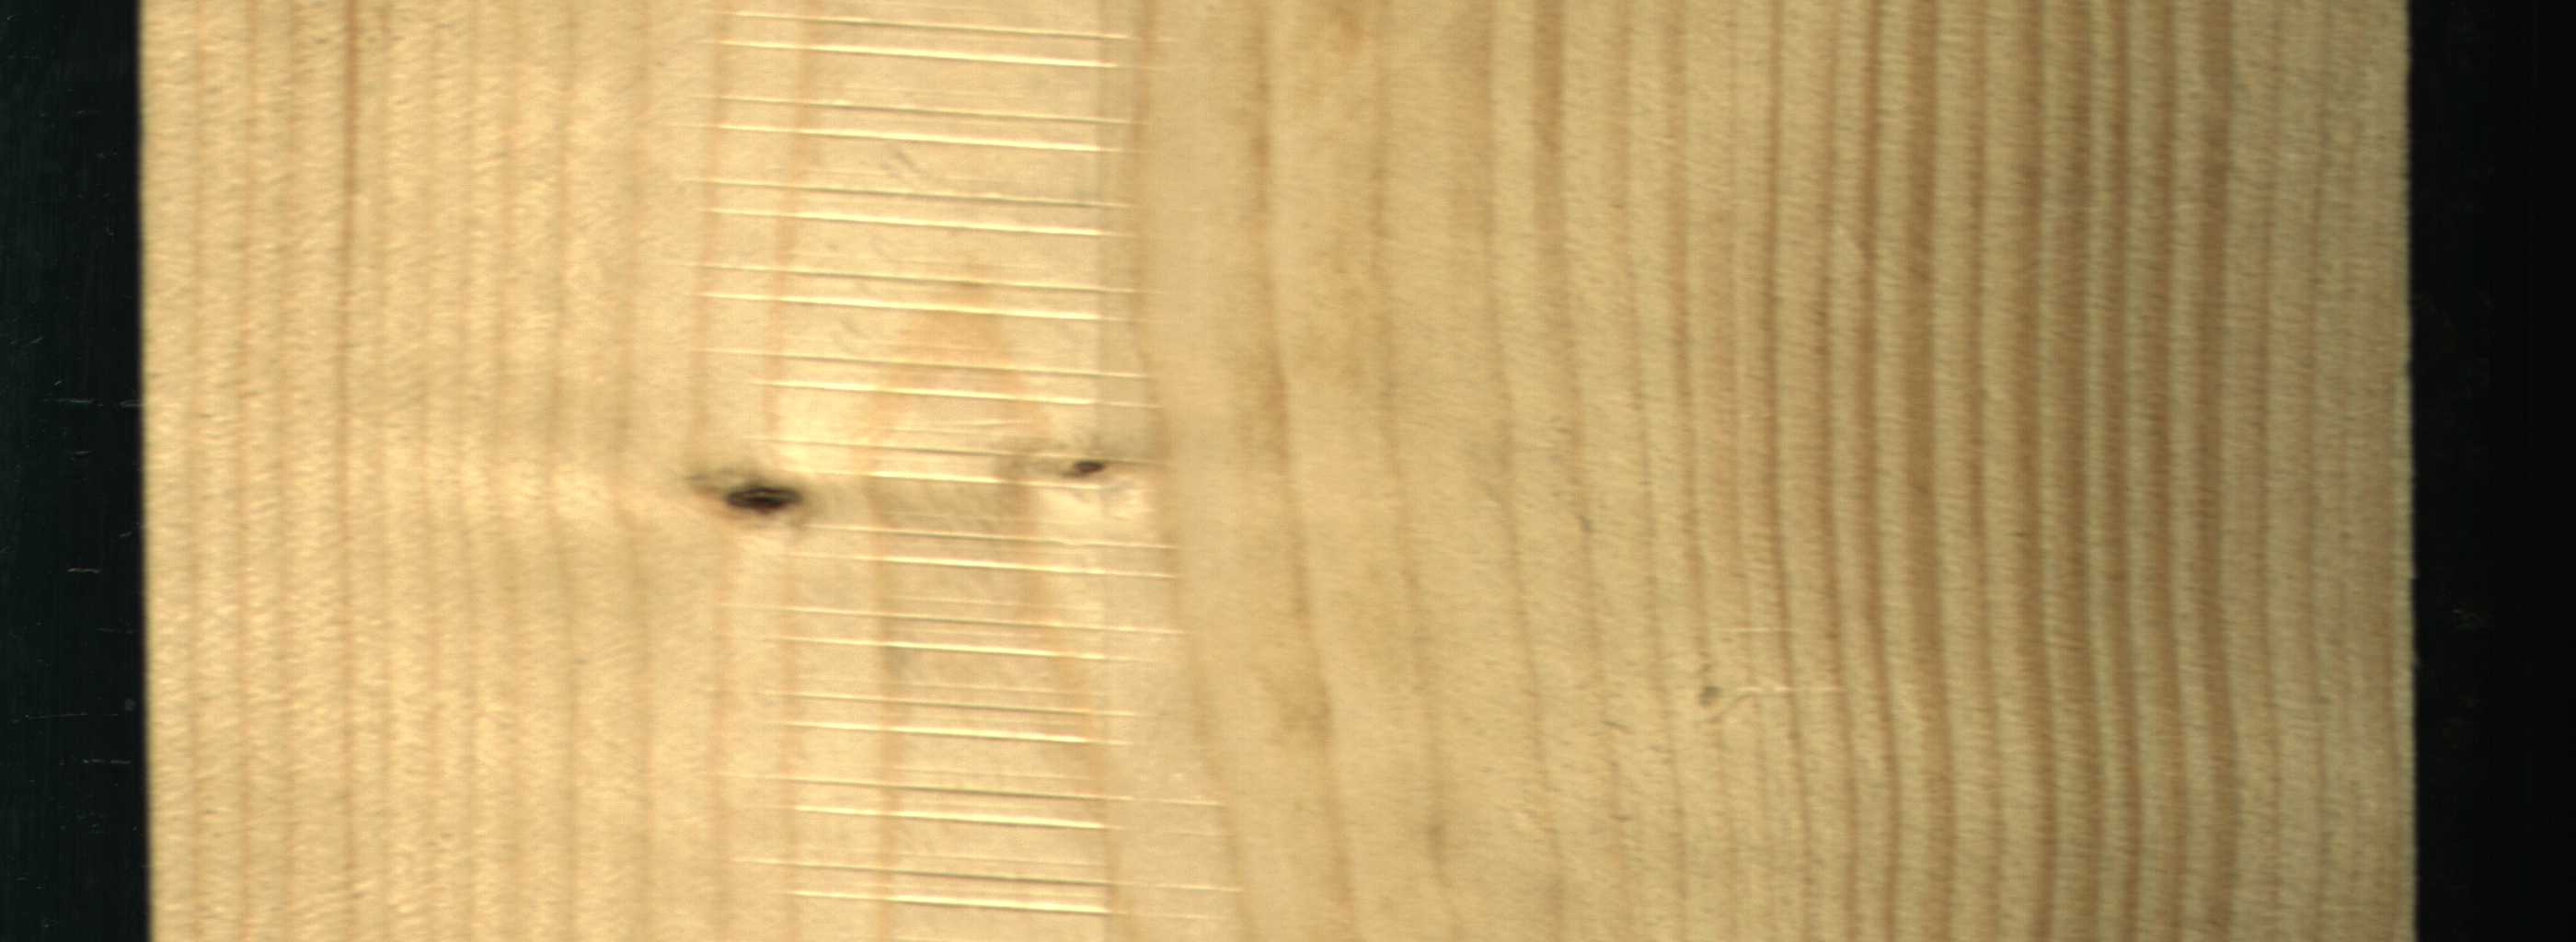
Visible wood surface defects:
Dead_Knot
Live_Knot